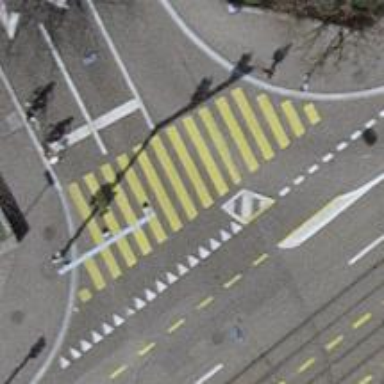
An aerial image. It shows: Asphalt footway with crossing equipped with traffic signals.